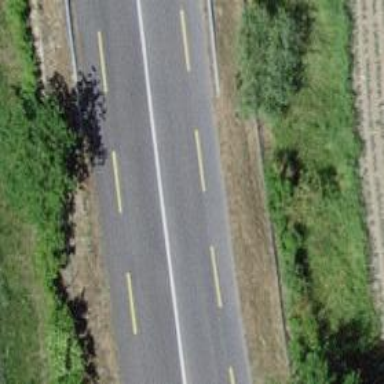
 equipped with cycle lane on both sides."